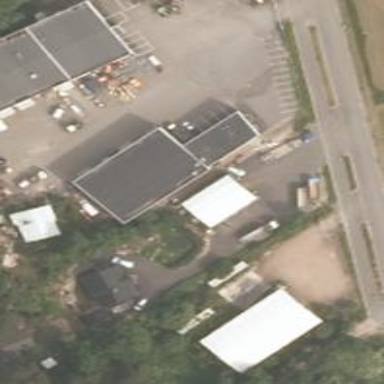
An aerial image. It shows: Industrial building used for retail purposes.